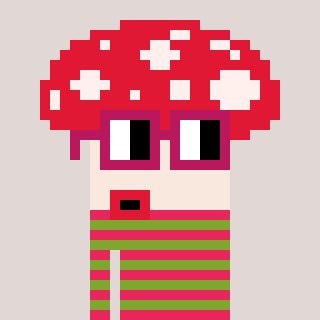
a pixel art character with square dark red glasses, a mushroom-shaped head and a slimegreen-colored body on a warm background